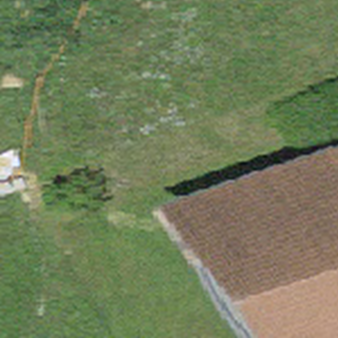
Label: other